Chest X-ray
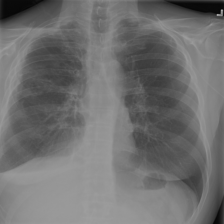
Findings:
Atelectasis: negative
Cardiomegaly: negative
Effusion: positive
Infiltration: negative
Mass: negative
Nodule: negative
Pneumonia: negative
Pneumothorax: positive
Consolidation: negative
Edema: negative
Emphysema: negative
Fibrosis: negative
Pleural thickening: negative
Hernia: negative